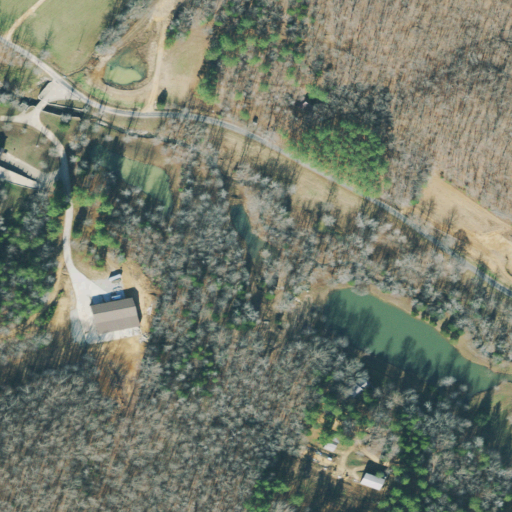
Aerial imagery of valley in Tennessee named Hogpen Hollow containing deciduous forest, mixed forest, pasture, open development, open water, grassland, medium intensity development, evergreen forest, low intensity development, and shrub